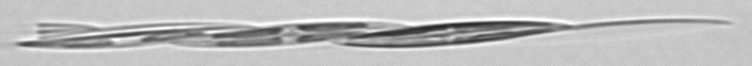
Label: Pseudo-nitzschia